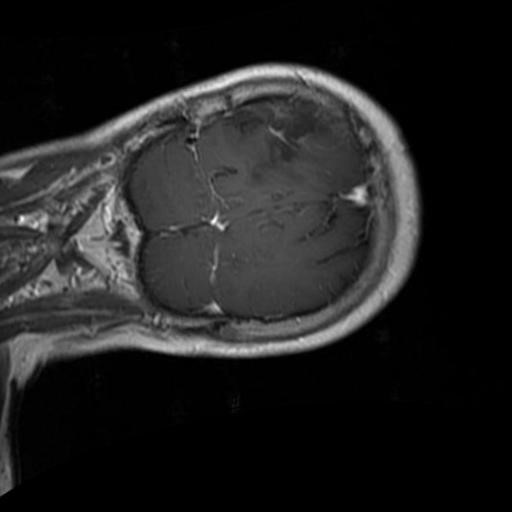
Label: brain_glioma